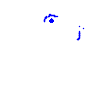
Particle: kaon